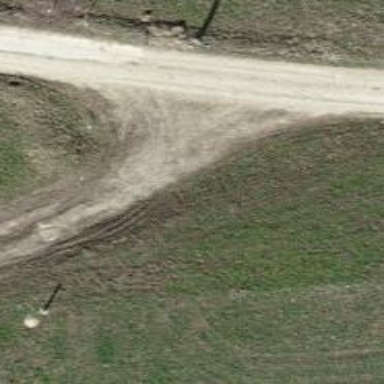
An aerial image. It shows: Track road with grade4 tracktype.